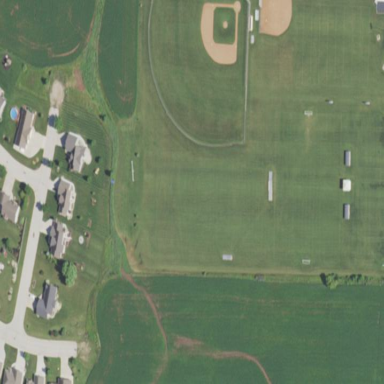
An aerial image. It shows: Baseball pitch for leisure land.